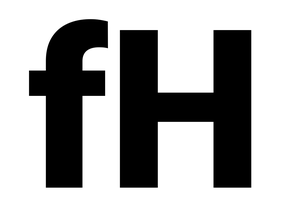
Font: Roboto_Black